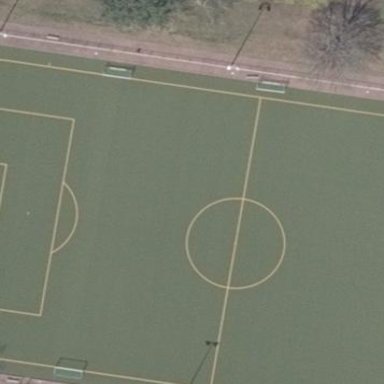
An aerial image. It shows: Artificial turf soccer pitch for leisure activities.